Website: apple-inc
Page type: review-order
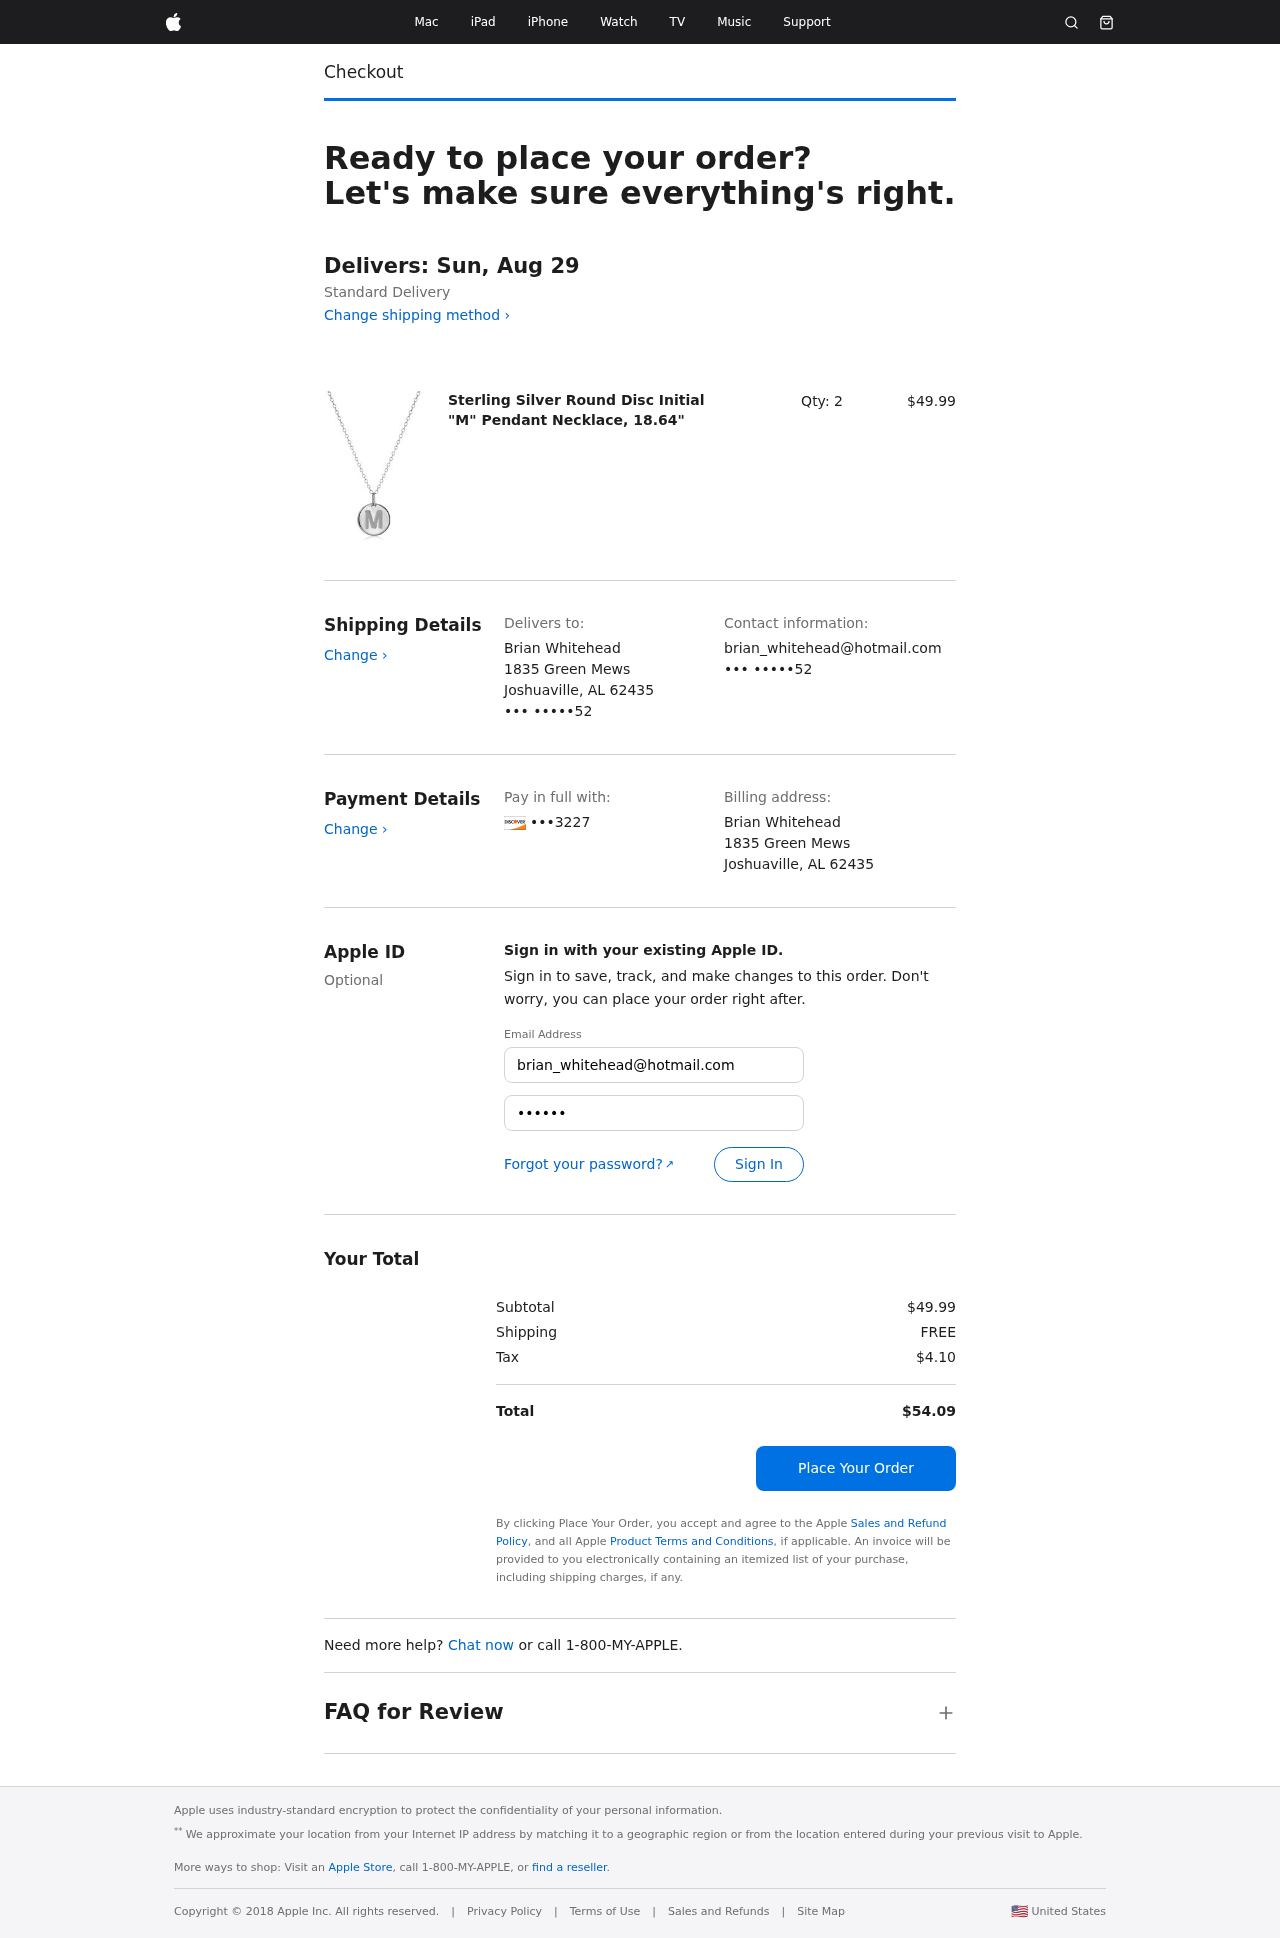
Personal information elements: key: PII_CARD_LAST4
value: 3227
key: PII_CITY_STATE_ZIP
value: Joshuaville, AL 62435
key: PII_EMAIL3
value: brian_whitehead@hotmail.com
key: PII_FULLNAME
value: Brian Whitehead
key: PII_PHONE_SUFFIX
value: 52
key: PII_STREET
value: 1835 Green Mews
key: PII_EMAIL2
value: brian_whitehead@hotmail.com
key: PII_PHONE_SUFFIX2
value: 52
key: PII_FULLNAME2
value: Brian Whitehead
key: PII_STREET2
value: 1835 Green Mews
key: PII_CITY_STATE_ZIP2
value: Joshuaville, AL 62435
Product elements: key: PRODUCT1_NAME
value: Sterling Silver Round Disc Initial "M" Pendant Necklace, 18.64"
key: PRODUCT1_PRICE
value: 49.99
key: PRODUCT1_QUANTITY
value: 2
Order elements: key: ORDER_DELIVERY_DATE
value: Delivers: Sun, Aug 29
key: ORDER_SUBTOTAL
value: $49.99
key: ORDER_SHIPPING_COST
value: FREE
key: ORDER_TAX
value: $4.10
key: ORDER_TOTAL
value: $54.09